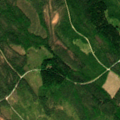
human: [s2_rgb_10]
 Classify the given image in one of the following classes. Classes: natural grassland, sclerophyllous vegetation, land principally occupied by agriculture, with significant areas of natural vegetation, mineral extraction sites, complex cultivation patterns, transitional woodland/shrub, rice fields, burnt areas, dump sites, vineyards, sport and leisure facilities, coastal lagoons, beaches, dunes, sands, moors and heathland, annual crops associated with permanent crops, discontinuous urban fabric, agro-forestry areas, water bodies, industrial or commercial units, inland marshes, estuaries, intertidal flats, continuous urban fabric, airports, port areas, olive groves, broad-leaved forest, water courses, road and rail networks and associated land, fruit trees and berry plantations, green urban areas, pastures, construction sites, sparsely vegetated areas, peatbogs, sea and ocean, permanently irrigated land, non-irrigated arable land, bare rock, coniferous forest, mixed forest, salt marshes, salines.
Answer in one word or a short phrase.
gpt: coniferous forest, mixed forest, transitional woodland/shrub